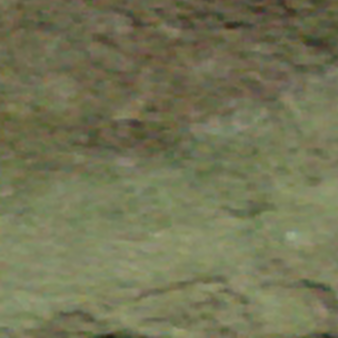
Label: other